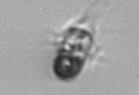
Label: Mesodinium